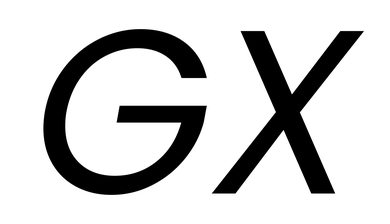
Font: Poppins-Italic